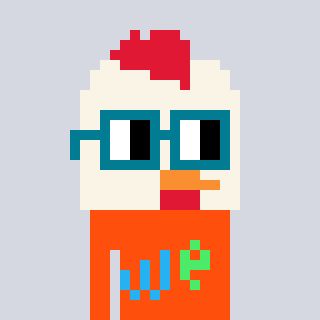
a pixel art character with square dark green glasses, a chicken-shaped head and a orange-colored body on a cool background